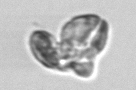
Label: Karenia